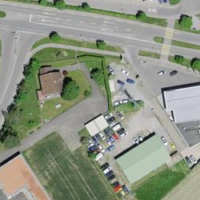
EUNIS habitat code: 54
Species observed at this site:
Salvia pratensis